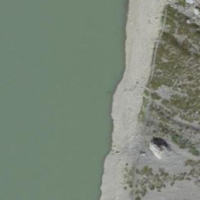
EUNIS habitat code: 14
Species observed at this site:
Dryas octopetala